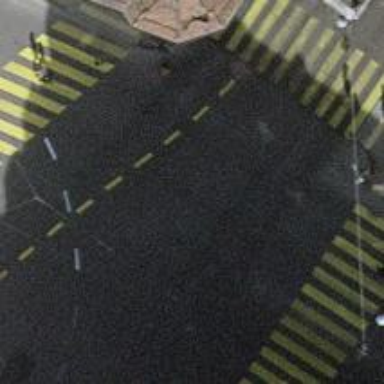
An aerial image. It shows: Road with traffic signals.